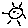
Label: sun